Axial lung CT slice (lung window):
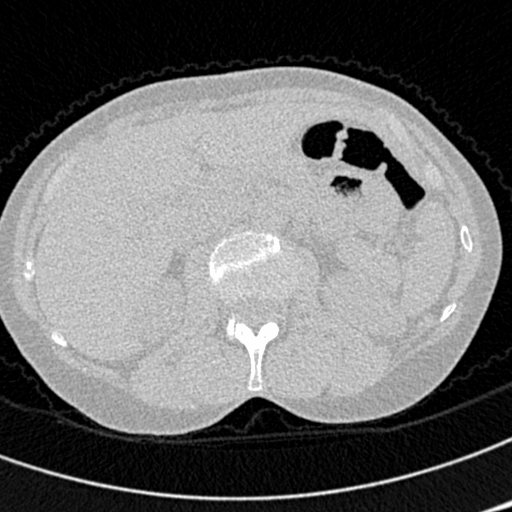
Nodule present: no